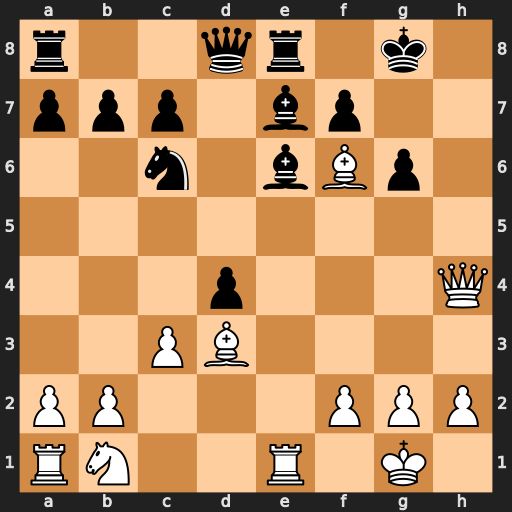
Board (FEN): r2qr1k1/ppp1bp2/2n1bBp1/8/3p3Q/2PB4/PP3PPP/RN2R1K1
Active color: w
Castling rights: -
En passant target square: -
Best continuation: Qh8#